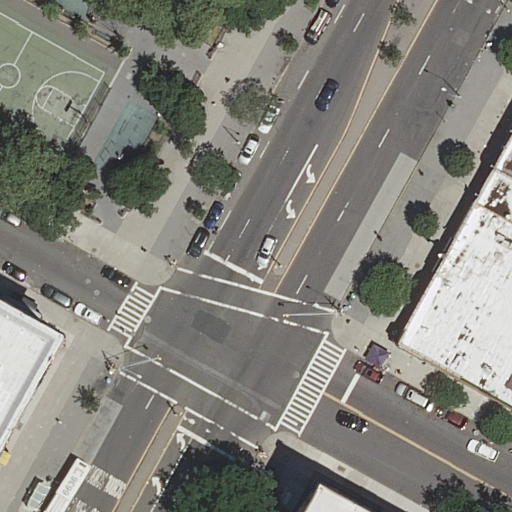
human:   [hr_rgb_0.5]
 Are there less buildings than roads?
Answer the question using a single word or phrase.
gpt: yes

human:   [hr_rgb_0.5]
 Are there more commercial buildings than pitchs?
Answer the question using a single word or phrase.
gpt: no

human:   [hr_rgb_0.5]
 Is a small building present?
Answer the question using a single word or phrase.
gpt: yes

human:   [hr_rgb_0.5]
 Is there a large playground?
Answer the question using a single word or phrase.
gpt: yes

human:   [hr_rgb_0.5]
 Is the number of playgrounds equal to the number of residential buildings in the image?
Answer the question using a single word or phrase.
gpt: no

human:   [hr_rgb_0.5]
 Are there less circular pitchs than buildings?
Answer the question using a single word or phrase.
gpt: yes

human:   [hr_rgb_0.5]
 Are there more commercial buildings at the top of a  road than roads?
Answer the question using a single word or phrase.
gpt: no

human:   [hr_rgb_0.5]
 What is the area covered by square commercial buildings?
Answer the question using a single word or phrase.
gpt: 0m2

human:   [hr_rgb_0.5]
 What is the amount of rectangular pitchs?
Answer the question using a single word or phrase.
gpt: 1

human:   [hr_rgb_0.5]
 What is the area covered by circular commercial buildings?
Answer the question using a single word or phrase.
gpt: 0m2

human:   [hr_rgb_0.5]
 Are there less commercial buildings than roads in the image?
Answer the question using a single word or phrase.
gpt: yes

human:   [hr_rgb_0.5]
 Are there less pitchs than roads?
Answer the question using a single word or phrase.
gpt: yes

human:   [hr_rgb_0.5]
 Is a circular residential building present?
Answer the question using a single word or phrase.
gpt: no

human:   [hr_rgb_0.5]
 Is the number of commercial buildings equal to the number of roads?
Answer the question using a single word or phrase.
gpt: no

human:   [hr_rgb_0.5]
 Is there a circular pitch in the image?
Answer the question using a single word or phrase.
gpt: no

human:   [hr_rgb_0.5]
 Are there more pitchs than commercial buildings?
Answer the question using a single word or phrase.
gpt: yes

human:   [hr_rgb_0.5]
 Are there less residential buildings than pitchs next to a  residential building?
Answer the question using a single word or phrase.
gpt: no

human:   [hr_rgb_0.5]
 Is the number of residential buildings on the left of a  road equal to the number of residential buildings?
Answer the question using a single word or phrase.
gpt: no

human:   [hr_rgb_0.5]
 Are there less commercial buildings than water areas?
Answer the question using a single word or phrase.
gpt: no

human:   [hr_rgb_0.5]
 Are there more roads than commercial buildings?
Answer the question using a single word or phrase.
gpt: yes

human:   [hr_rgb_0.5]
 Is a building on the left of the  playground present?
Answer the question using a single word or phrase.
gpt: yes

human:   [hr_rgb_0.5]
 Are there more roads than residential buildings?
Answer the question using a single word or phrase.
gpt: yes

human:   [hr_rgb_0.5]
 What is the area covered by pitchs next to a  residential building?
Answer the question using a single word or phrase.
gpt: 369m2

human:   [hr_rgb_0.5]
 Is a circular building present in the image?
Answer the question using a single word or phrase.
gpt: no

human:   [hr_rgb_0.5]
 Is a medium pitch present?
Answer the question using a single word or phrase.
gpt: yes

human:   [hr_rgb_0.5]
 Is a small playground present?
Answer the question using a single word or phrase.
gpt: no

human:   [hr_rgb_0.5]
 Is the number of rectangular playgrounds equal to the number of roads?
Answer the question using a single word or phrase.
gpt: no

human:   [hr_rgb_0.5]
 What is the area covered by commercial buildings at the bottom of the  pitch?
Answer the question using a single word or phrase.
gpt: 0m2

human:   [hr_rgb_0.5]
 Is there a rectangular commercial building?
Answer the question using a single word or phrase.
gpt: no

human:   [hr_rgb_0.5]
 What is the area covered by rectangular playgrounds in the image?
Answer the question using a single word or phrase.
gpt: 1589m2

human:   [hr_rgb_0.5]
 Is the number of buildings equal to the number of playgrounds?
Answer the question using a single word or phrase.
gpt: no

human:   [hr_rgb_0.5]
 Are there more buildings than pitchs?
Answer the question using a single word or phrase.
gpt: yes

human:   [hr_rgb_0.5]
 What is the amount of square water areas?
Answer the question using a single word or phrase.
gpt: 0

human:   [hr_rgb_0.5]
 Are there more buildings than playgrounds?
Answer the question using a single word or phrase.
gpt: yes

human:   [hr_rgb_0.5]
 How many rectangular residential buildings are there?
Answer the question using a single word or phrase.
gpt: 2

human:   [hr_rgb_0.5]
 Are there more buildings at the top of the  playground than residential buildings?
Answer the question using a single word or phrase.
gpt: no